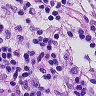
Metastatic tissue present: no